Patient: sex F, age 66
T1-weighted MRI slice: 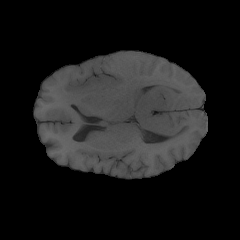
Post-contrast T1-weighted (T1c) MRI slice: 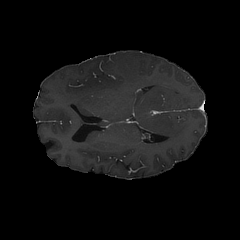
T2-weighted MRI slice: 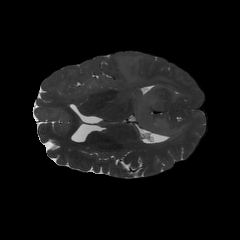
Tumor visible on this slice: yes
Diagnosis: Astrocytoma, IDH-wildtype
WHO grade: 2